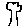
Label: tree